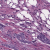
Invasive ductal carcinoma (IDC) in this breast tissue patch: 1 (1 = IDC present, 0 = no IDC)